Question: I have multiple images saved in database like this.
'''
["7541556437392.JPG","9741556437392.JPG"]
'''

I try to pass json decode and the image parameter that store in database but I get an error with message
> Array to string conversion
my delete controller
'''
public function forceDestroy($id)
{
$post = Post::withTrashed()->findOrFail($id);
$post->tags()->detach(); //tag
$post ->forceDelete();
$this->removeImage(json_decode($post->image,true));
Alert::success('Your post has been deleted successfully')->persistent('Close');
return redirect('admins-blogpost?status=trash');
}
'''
my remove image method, I try to unlink image and image thumbnail together when delete the post related to them.
'''
public function removeImage($image)
{
if( ! empty($image))
{
$imagePath = $this->uploadPath . '/' . $image;
$ext = substr(strrchr($image, '.'), 1);
$thumbnail = str_replace(".{$ext}", "_thumb.{$ext}", $image);
$thumbnailPath = $this->uploadPath . '/' . $thumbnail;
if(file_exists($imagePath) ) unlink($imagePath);
if(file_exists($thumbnailPath) ) unlink($thumbnailPath);
}
}
'''
I want to delete all images when delete the post related to images that. How to fix my problem?
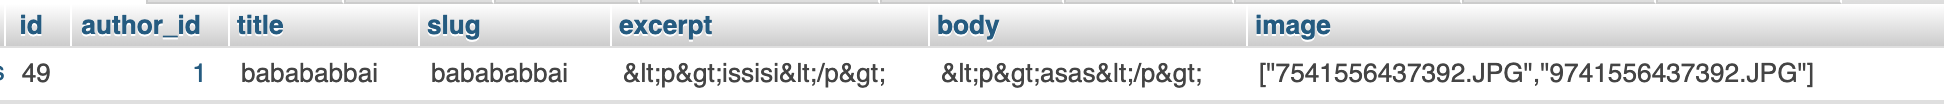
Answer: Since your JSON represents an array, you need to iterate over its elements. Try this:
'''
foreach (json_decode($post->image, true) as $image) {
$this->removeImage($image);
}
'''